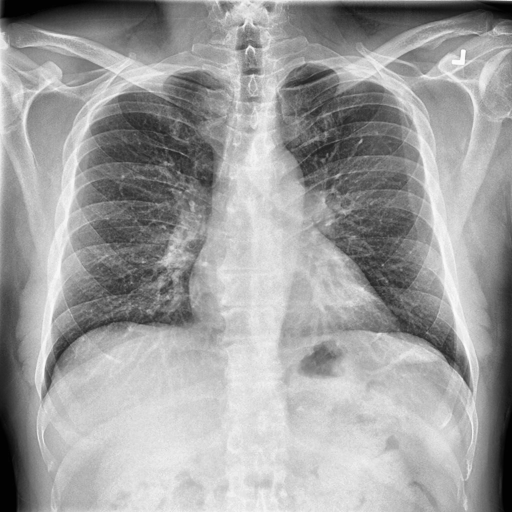
Finding: NORMAL